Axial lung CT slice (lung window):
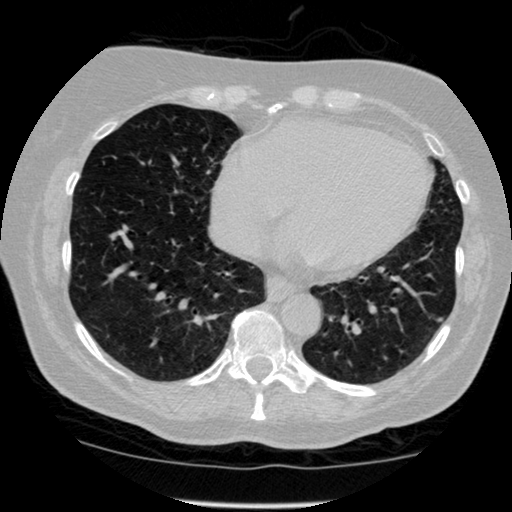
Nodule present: no